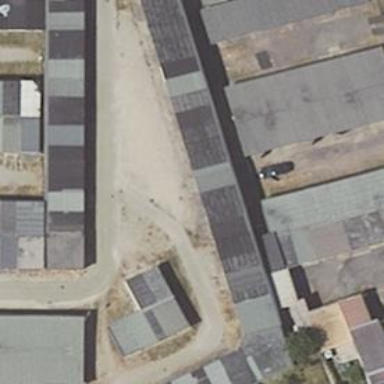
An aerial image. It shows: Black flat roofs on garages.